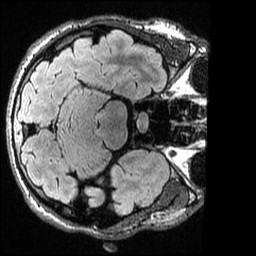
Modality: T2w
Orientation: axial
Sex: male
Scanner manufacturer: ge
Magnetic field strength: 3 T
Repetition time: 6 s
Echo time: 0.1277 s